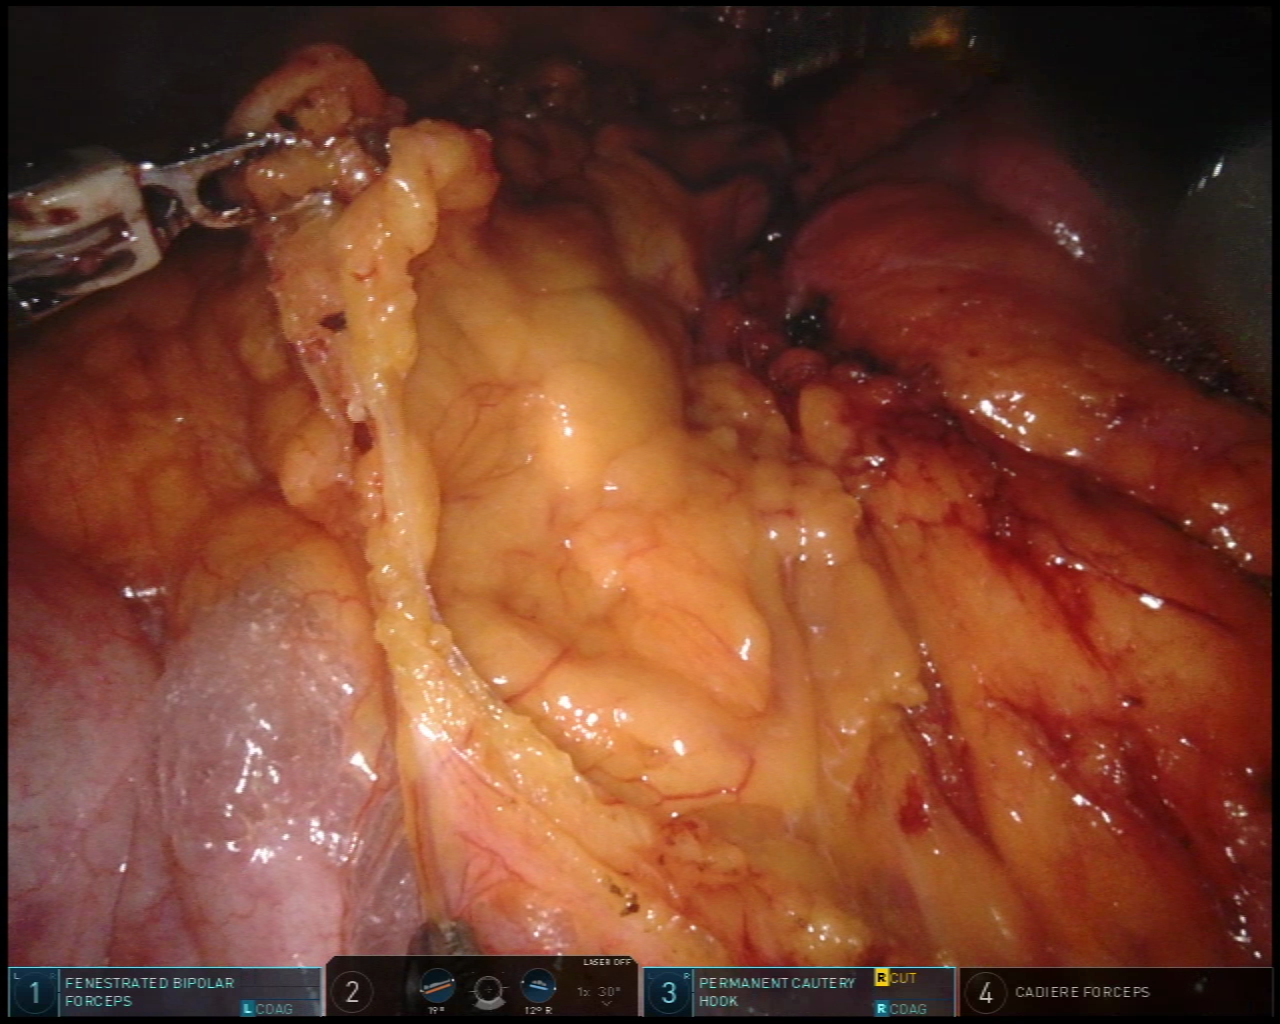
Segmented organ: colon
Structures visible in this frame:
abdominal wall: no
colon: yes
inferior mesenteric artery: no
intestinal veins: no
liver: no
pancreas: no
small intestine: no
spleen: no
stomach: no
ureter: no
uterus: no
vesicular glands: no